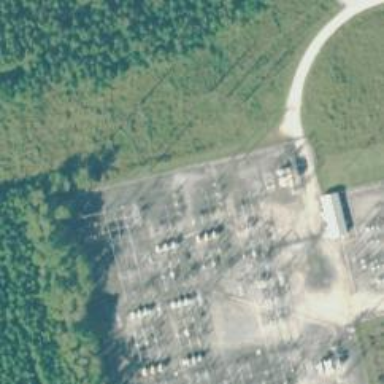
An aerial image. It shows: Switch for power supply.